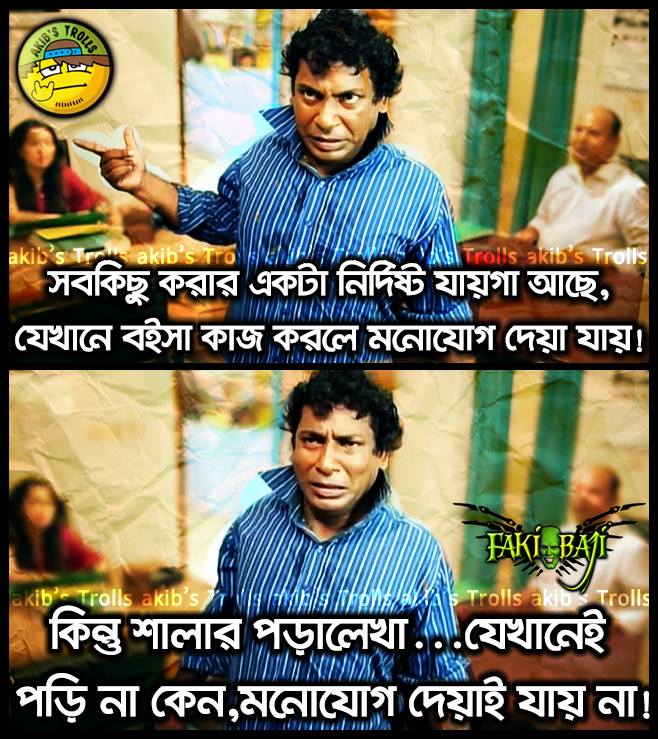
Text: সবকিছু করার একটা নির্দিষ্ট যায়গা আছে, যেখানে বইসা কাজ করলে মনোযোগ দেয়া যায়! কিন্তু শালার পড়ালেখা... যেখানেই পড়ি না কেন, মনোযোগ দেয়াই যায় না!
Label: Non Hate